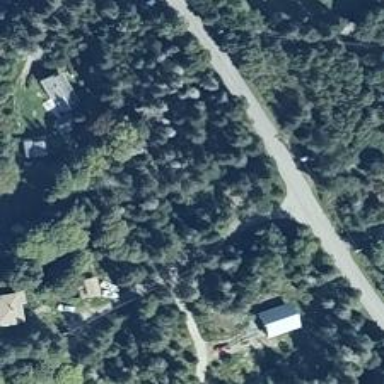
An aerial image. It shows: Driveway.